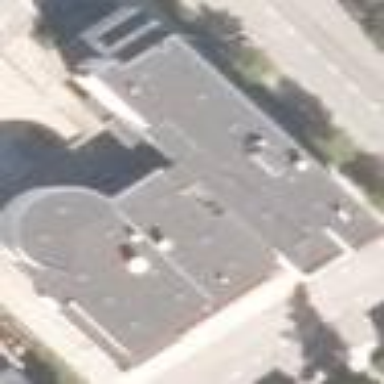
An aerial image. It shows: Courthouse building.